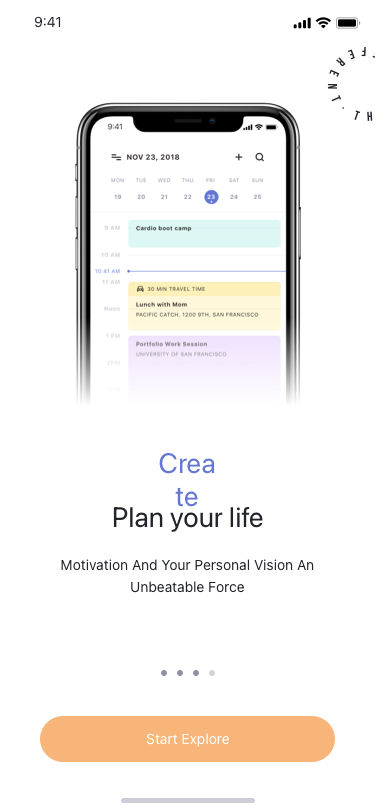
Text in this UI design:
Motivation And Your Personal Vision An Unbeatable Force
Plan your life
Create